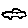
Label: car